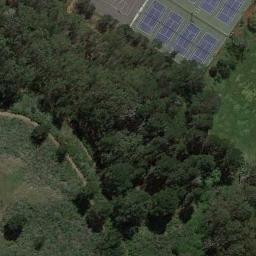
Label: tennis_court